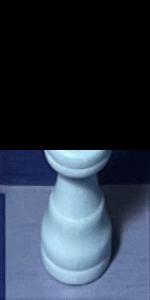
Label: Queen_White